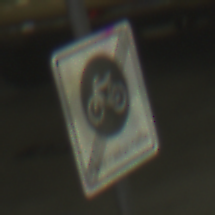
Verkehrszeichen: EndeFahrradstrasse
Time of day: NotSpecified
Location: Indoor (Special)
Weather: NotSpecified
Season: NotSpecified
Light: Artificial